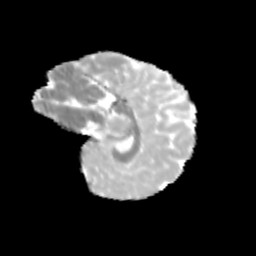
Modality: MD
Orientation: sagittal
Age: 10
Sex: female
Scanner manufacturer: siemens
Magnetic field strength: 3 T
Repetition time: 3.8 s
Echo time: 0.07 s